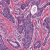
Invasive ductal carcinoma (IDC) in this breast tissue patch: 1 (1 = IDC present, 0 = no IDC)